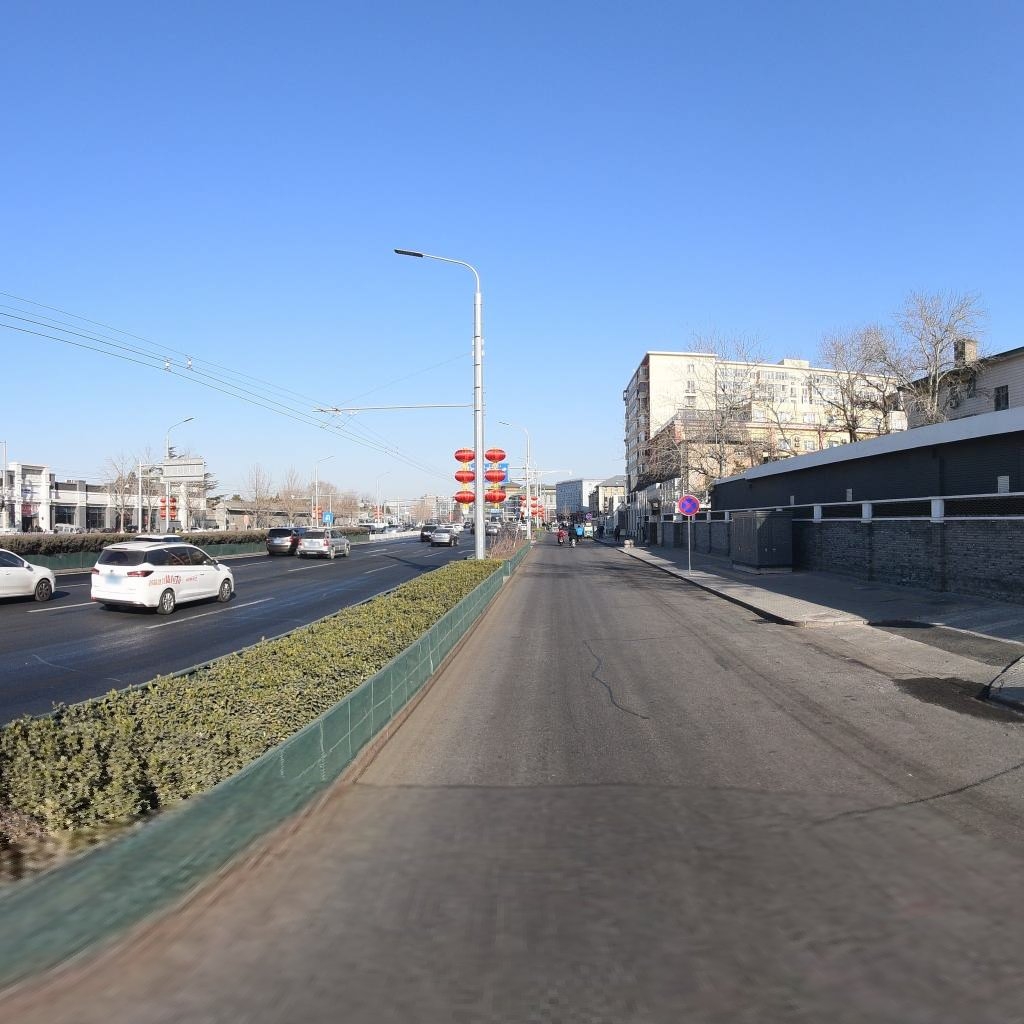
Region: Dongcheng
Road damage annotations: transverse patch, transverse patch, longitudinal patch, transverse patch